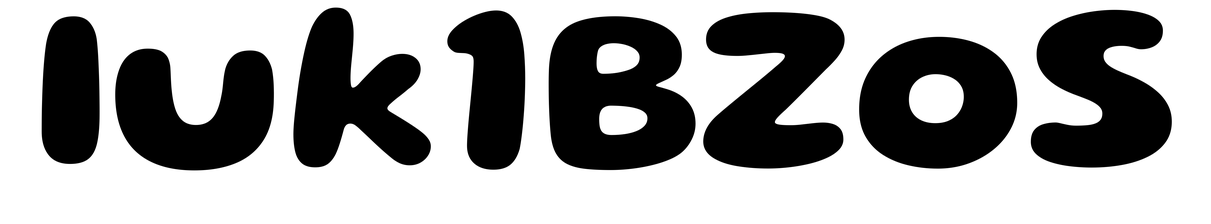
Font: Gluten_Bold